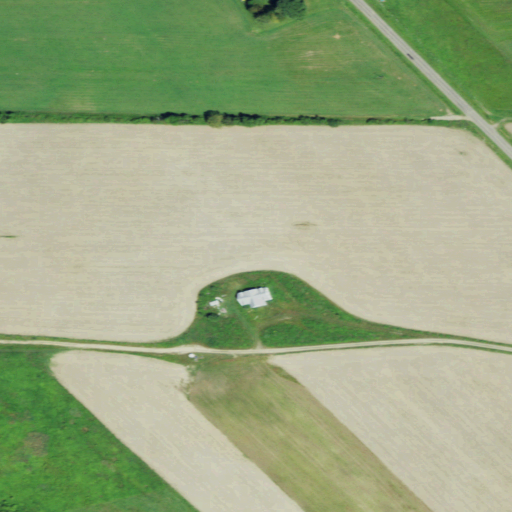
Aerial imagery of mountain in New York named Pope Hill containing cultivated crops, pasture, open development, low intensity development, and medium intensity development